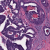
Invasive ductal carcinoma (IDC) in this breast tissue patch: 0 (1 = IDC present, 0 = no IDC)